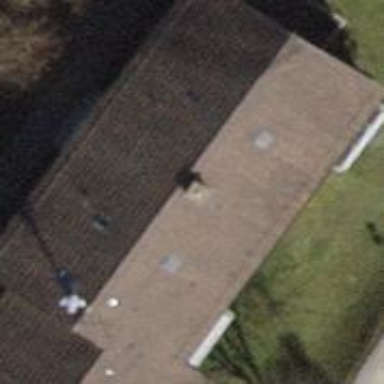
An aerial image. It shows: Building with pitched roof.